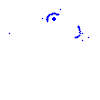
Particle: proton